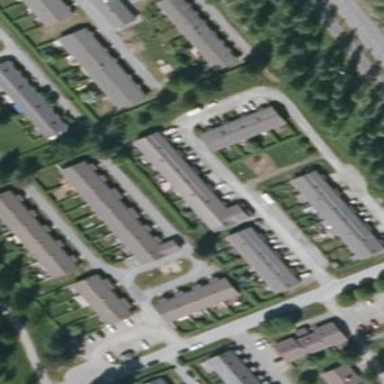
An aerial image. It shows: Terrace building.